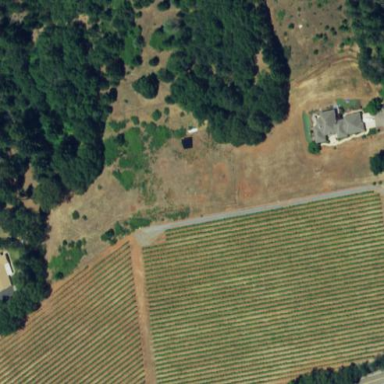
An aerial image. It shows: Unique farmland with vineyard crops of grapes.